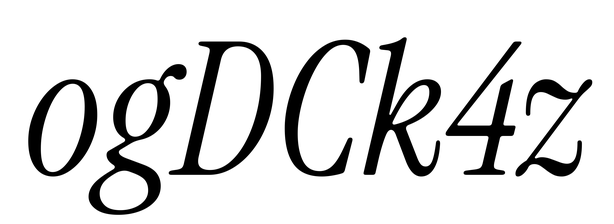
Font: InstrumentSerif-Italic